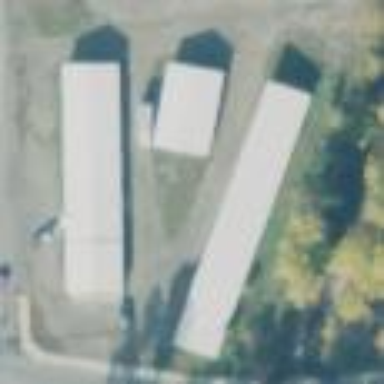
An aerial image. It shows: Garages used for storage rental.